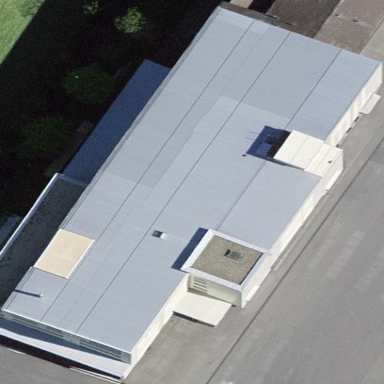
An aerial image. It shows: Building with skillion roof.